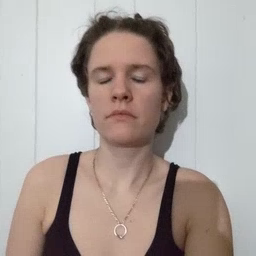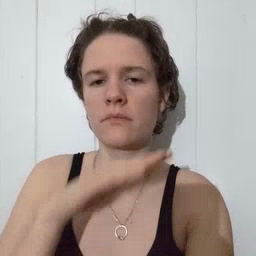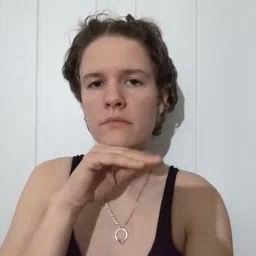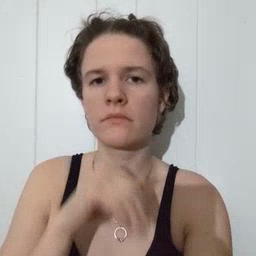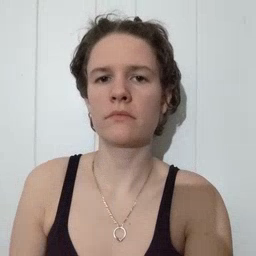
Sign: pig